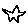
Label: star